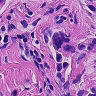
Metastatic tissue present: yes